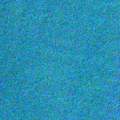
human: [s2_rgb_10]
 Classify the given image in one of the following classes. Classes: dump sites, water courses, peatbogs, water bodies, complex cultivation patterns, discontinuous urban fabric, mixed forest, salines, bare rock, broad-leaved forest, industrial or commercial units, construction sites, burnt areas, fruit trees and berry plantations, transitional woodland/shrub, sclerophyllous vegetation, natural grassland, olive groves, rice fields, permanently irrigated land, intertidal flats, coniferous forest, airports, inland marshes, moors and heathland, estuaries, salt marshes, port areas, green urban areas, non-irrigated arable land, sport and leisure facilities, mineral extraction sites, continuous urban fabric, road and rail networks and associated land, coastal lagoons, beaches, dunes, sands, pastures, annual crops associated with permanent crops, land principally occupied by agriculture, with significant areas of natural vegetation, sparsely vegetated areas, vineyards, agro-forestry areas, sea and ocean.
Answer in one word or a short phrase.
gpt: sea and ocean